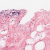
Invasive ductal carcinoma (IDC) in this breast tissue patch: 0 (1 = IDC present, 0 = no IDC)